Aerial crown-view tile of a tropical tree (Barro Colorado Island, Panama), acquired 20241112:
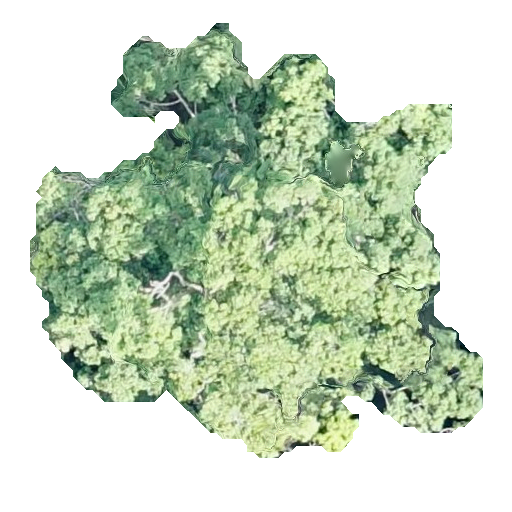
Species: Ocotea leptobotra
GBIF accepted scientific name: Ocotea leptobotra
Crown area: 201.391 m²